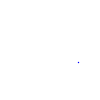
Particle: proton